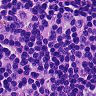
Metastatic tissue present: no